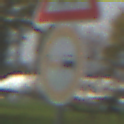
Verkehrszeichen: Ueberholverbot
Zusatzzeichen oben: KreuzungOderEinmuendung
Umgebung: Outdoor, Suburban
Tageszeit: MorningAfternoon
Wetter: PartlyCloudy
Licht: Natural
Jahreszeit: NotSpecified
Kontrast: HighContrast